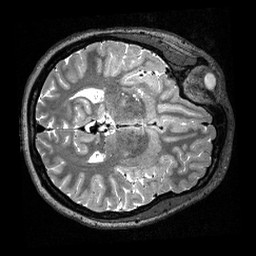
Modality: T2w
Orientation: axial
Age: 24
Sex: female
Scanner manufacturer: siemens
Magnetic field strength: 3 T
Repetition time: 3.2 s
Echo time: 0.479 s